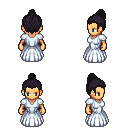
a pixel art fantasy rpg character, female body template, human, tanned skin, underdress, magenta pants, raven short topknot hairstyle, maroon shoes, four views (front, back, left, right), 2x2 character sprite sheet, small pixel art, hard edges, no anti-aliasing